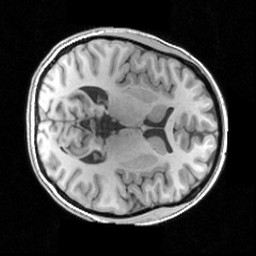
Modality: T1w
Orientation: axial
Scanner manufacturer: siemens
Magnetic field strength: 3 T
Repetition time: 1.63 s
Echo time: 0.00311 s